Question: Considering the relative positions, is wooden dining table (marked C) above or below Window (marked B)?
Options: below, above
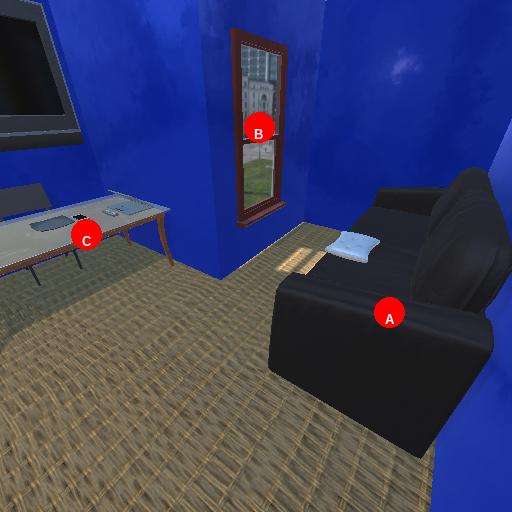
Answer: below